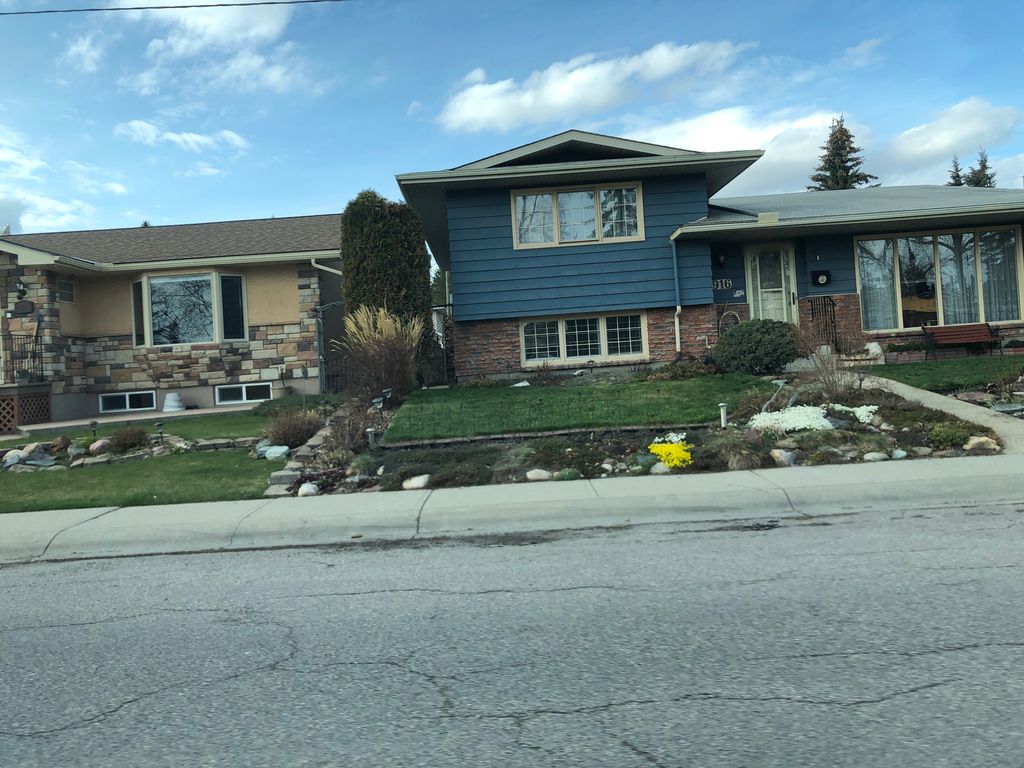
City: calgary